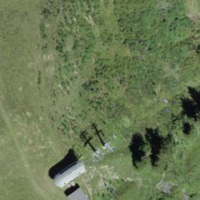
EUNIS habitat code: 23
Species observed at this site:
Arnica montana